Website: crate-barrel
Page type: gifting
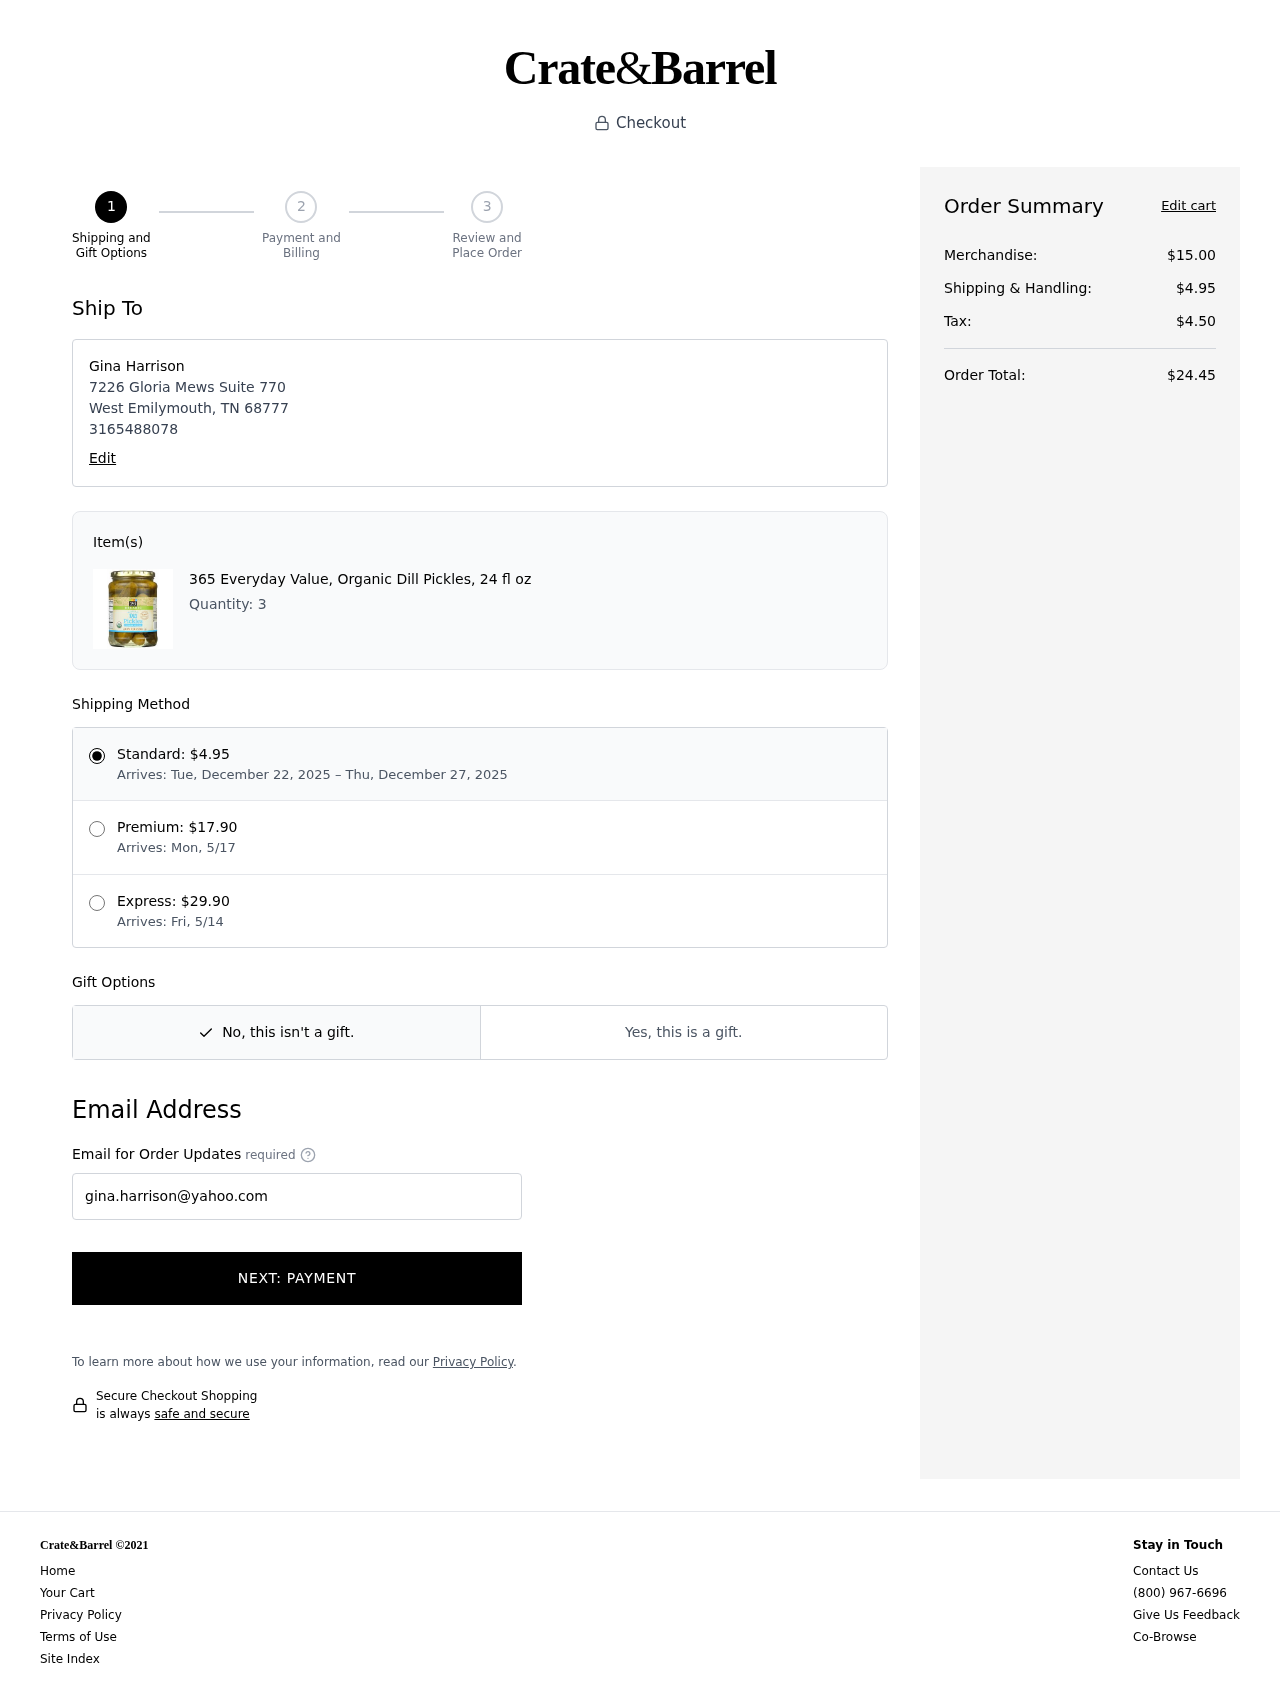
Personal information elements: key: PII_CITY
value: West Emilymouth
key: PII_FULLNAME
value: Gina Harrison
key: PII_PHONE
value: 3165488078
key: PII_POSTCODE
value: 68777
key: PII_STATE_ABBR
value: TN
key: PII_STREET
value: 7226 Gloria Mews Suite 770
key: PII_EMAIL
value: gina.harrison@yahoo.com
Product elements: key: PRODUCT1_NAME
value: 365 Everyday Value, Organic Dill Pickles, 24 fl oz
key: PRODUCT1_QUANTITY
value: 3
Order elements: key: ORDER_SHIPPING_DATE
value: December 22, 2025
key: ORDER_DELIVERY_DATE
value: December 27, 2025
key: ORDER_SUBTOTAL
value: $15.00
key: ORDER_SHIPPING_COST
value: $4.95
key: ORDER_TAX
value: $4.50
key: ORDER_TOTAL
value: $24.45